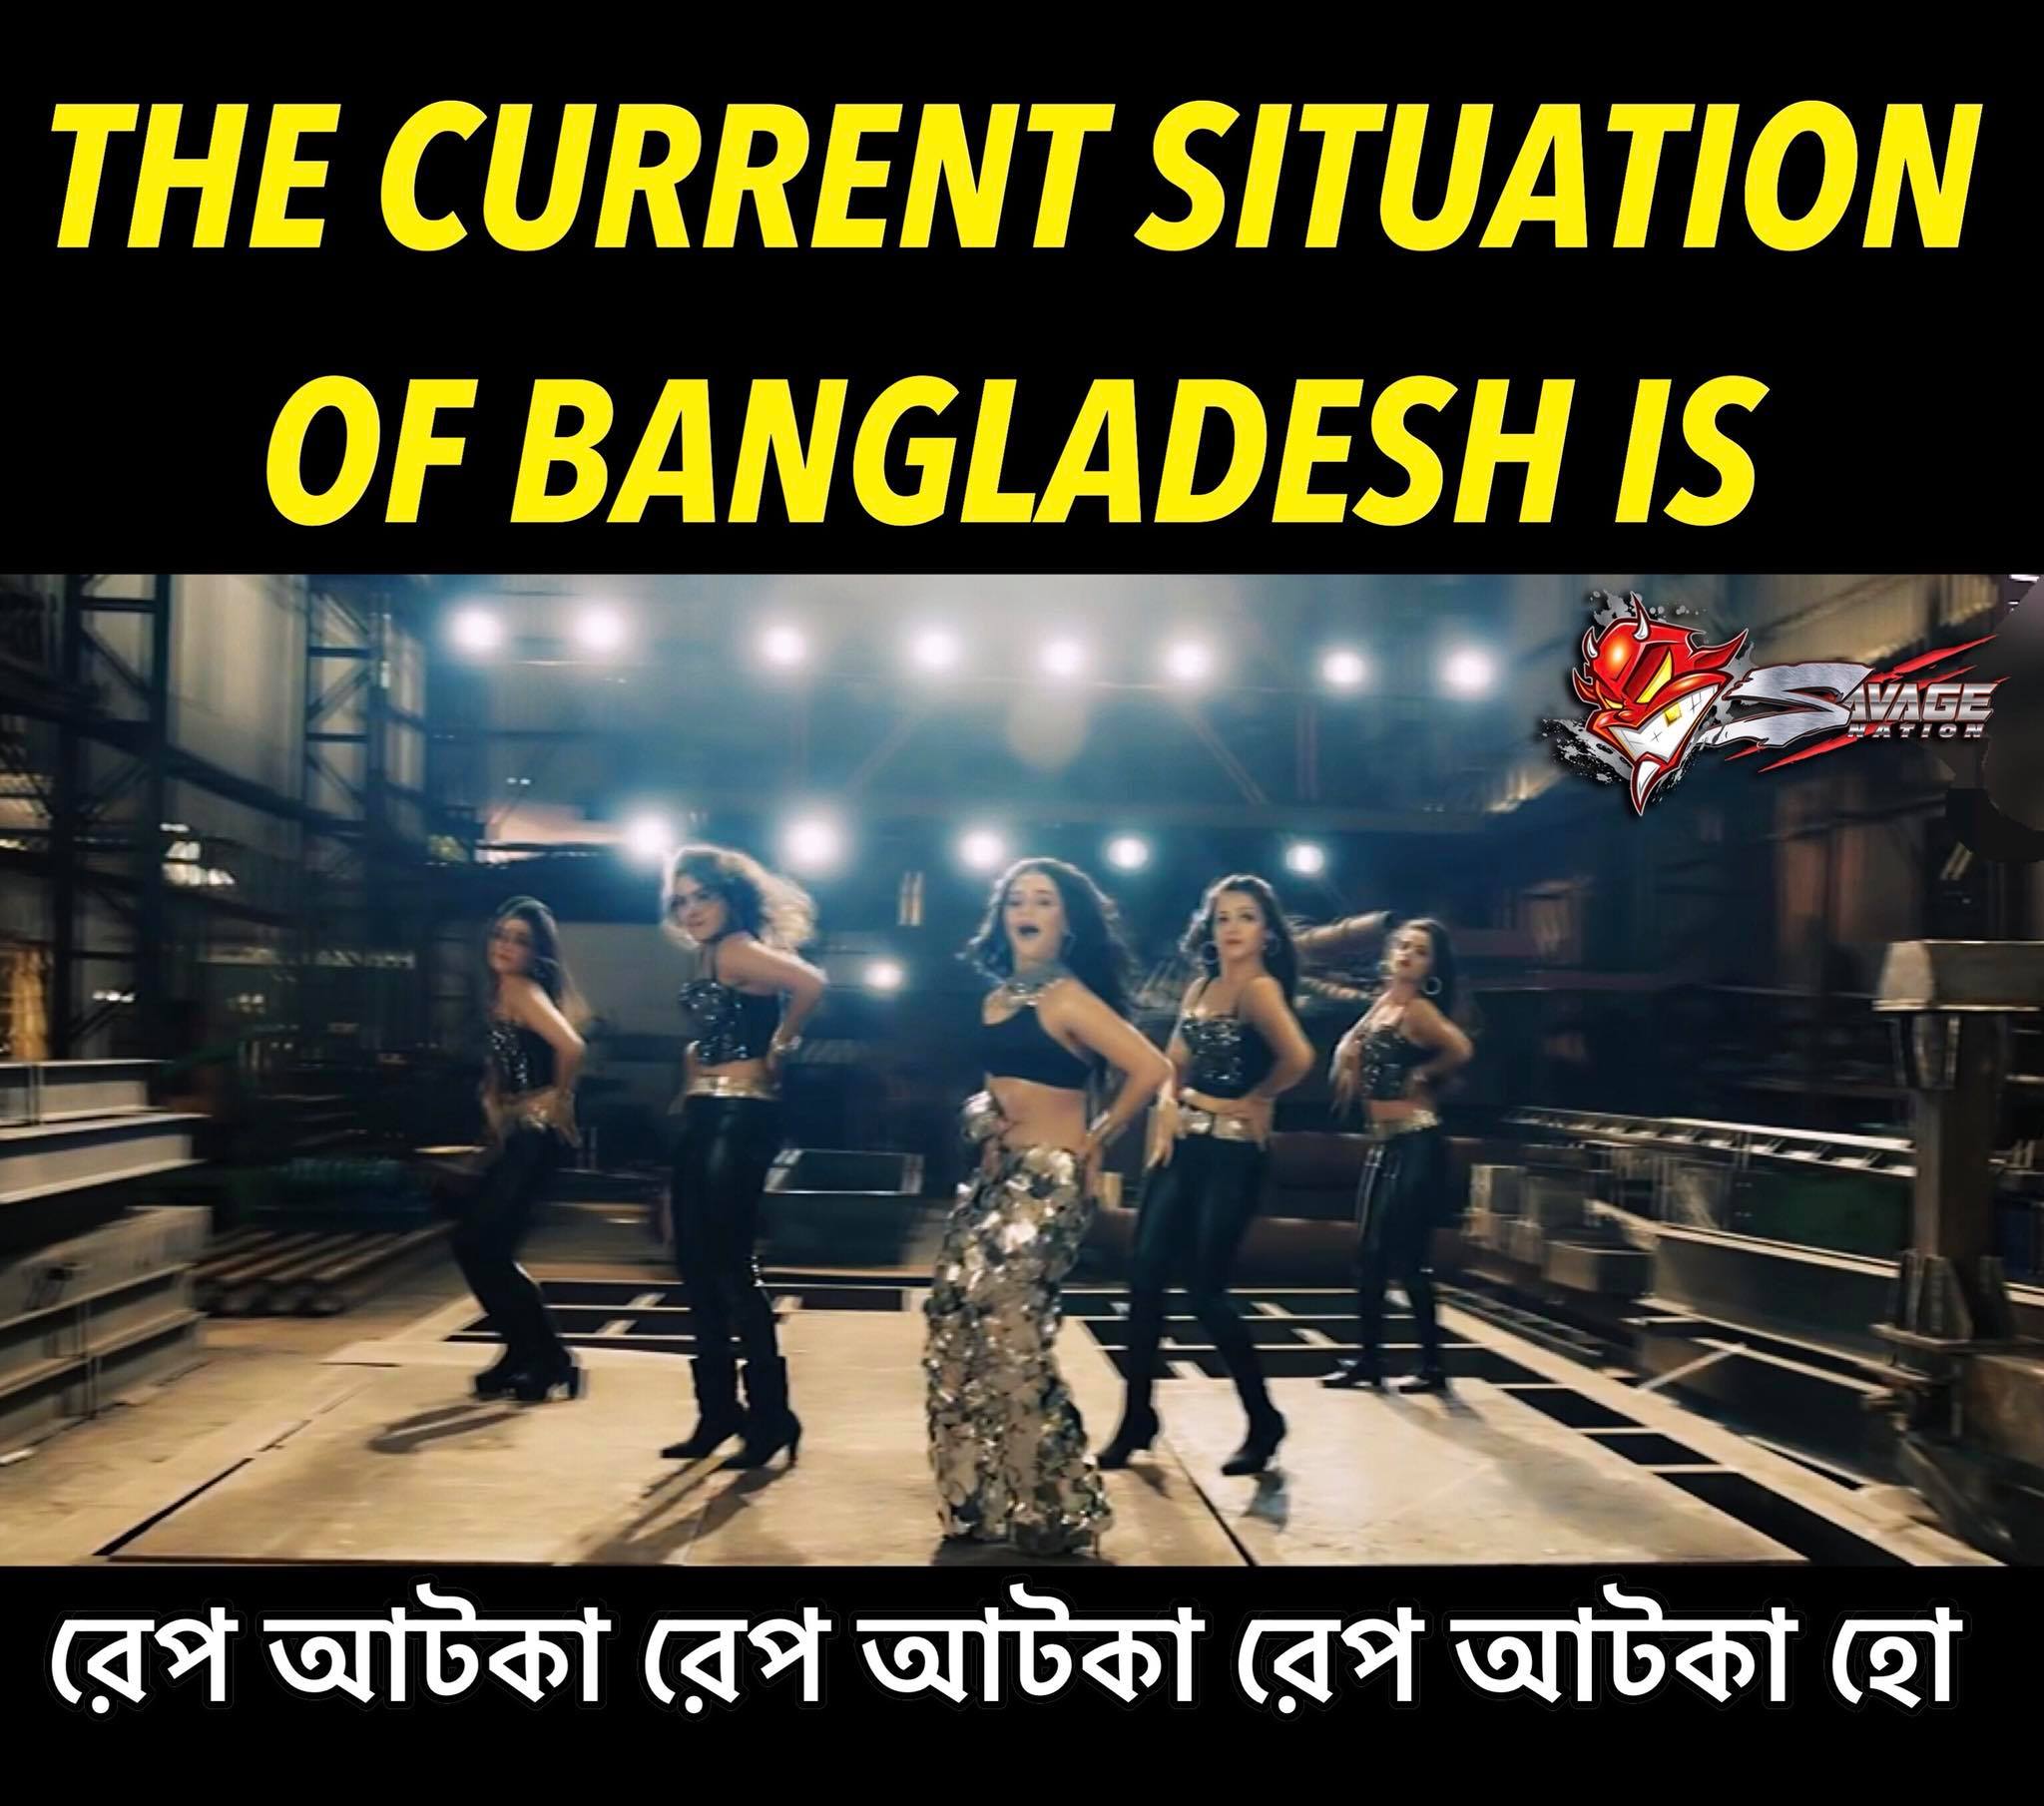
Caption: THE CURRENT SITUATION OF BANGLADESHI IS রেপ আটকা রেপ আটকা রেপ আটকা হো
Label: non-hate